Interaction volume radius: 10 \u00c5
Interaction volume height: 45 \u00c5
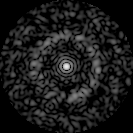
Disorder parameter: 0.8343